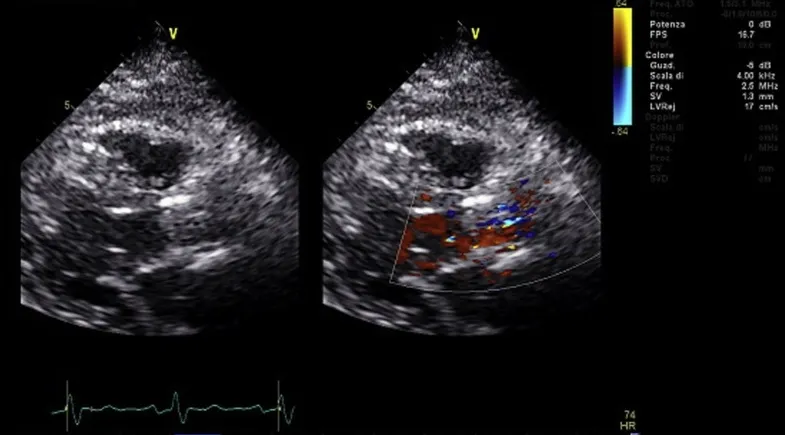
Post operative echocardiography shows correct position of the Perceval sutureless valve with no para-valvular leaks.
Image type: radiology (ultrasound)